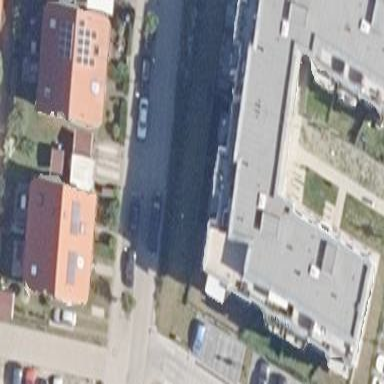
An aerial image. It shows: Building with apartments and flat roof.